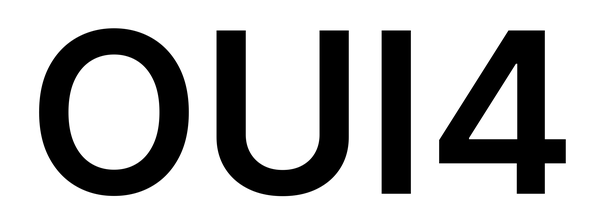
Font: Inter_SemiBold